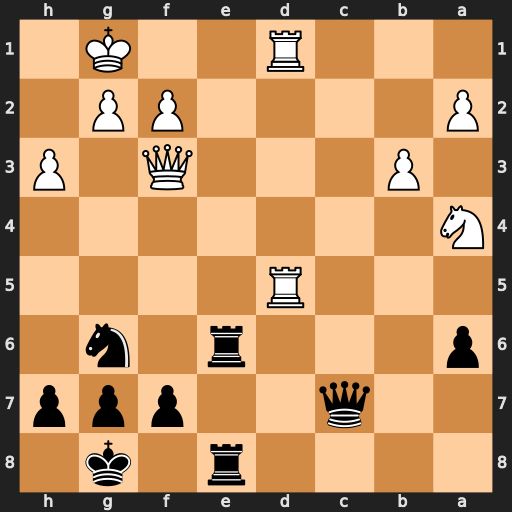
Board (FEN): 4r1k1/2q2ppp/p3r1n1/3R4/N7/1P3Q1P/P4PP1/3R2K1
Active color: b
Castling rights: -
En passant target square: -
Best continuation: Re1+ Rxe1 Rxe1#